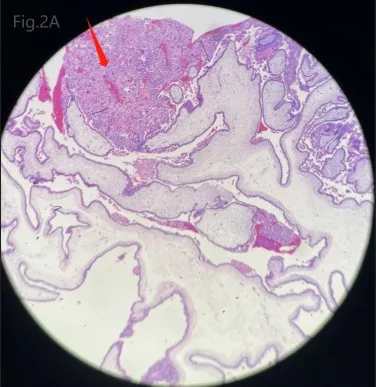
(A) Microscopic image of the evacuated mole tissues. Arrow points to moderate to severe trophoblast proliferation.
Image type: pathology (h&e)